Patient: sex M, age 42
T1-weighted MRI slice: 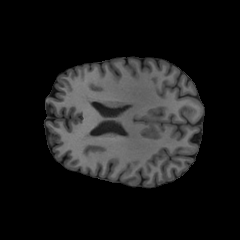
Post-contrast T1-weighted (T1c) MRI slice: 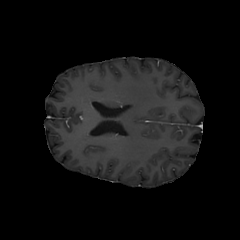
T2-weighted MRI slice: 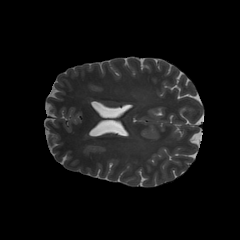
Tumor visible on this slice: no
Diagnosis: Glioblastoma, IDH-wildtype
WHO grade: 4